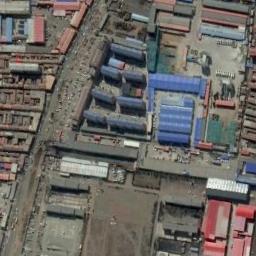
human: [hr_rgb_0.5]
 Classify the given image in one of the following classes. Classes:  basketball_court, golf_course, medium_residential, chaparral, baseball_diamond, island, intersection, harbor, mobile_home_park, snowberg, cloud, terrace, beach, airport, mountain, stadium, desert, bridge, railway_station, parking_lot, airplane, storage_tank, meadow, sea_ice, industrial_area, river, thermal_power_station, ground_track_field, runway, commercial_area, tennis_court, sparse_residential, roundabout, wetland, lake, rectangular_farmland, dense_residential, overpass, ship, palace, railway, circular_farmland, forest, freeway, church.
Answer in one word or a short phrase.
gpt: industrial_area